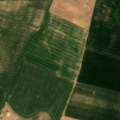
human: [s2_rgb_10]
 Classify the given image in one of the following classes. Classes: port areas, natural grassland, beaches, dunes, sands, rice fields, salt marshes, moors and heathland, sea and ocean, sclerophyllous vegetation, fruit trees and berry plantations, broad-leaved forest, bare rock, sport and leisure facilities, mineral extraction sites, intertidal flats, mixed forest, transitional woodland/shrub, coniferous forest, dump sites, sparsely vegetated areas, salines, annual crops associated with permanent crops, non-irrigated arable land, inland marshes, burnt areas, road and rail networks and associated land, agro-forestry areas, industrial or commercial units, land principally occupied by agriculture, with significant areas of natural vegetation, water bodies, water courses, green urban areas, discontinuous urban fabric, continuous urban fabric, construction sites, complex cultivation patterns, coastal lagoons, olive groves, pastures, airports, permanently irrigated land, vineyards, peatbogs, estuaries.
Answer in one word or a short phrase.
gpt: non-irrigated arable land, broad-leaved forest